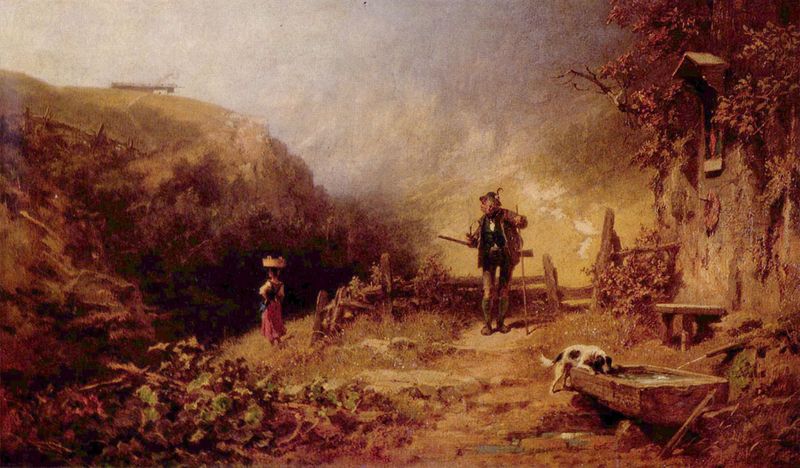
Titel: Jäger, einem Mädchen nachblickend
Künstler: Carl Spitzweg
Institution: Privatsammlung
Schlagwörter: berg, blau, blätter, felsen, gemälde, himmel, kopf, mann, schatten, wasser, weiß, wolken, bäume, gelb, grün, landschaft, mädchen, ocker, blumen, braun, frau, holz, hut, kleid, licht, schwarz, straße, szene, tisch, ausblick, blick, dame, gras, haus, hund, rot, weg, wiese, zaun, malerei, rock, hose, trinken, steine, tragen, öl, feld, häuser, hügel, natur, weide, büsche, hütte, kirche, pfad, land, pflanze, pflanzen, rosa, tal, anhöhe, arbeit, bauern, brunnen, genre, stock, magd, pfütze, stab, arbeiten, bündel, korn, berge, gebirge, gipfel, mauer, dunst, hecke, nebel, alm, hof, pause, rast, holzzaun, bank, ölgemälde, turner, hat, painting, woman, yellow, pfeife, korb, oil painting, socken, bauer, unscharf, pink, strümpfe, spitzweg, ruine, bayern, schweiz, kiste, ölmalerei, jagd, altar, biedermeier, verschwommen, wood, smoke, jäger, malerisch, has, gewehr, jagdhund, cliff, cloud, man, sky, tree, wanderer, leder, boat, hill, hills, house, landscape, mountain, nature, peasant, water, kapelle, trees, trog, tränke, baroque, child, kniestrümpfe, evening, kirchlich, wanderstock, lederhose, hirte, dog, romanticism, bayer, fence, rohr, basket, quelle, art, wassser, durst, bildstock, attraktiv, farm, cottage, outdoors, brette, pet, drinking, vines, gun, hunter, rifle, nebe, alone, post, l, baot, manger, acrylic, brinnen, scenary, trough, farmland, oil pain, ndfenster